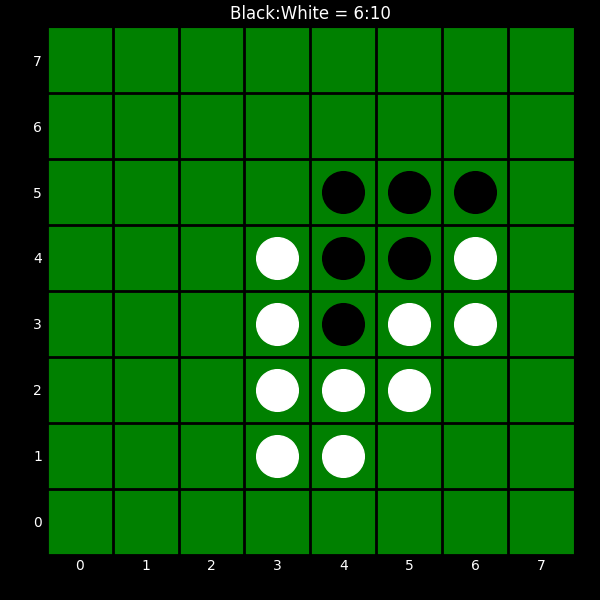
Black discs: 6
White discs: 10